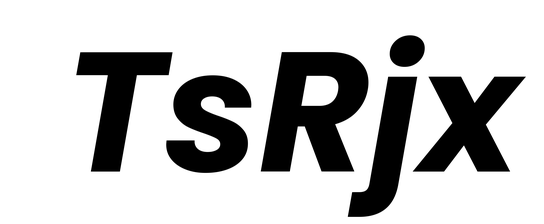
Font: Poppins-BoldItalic